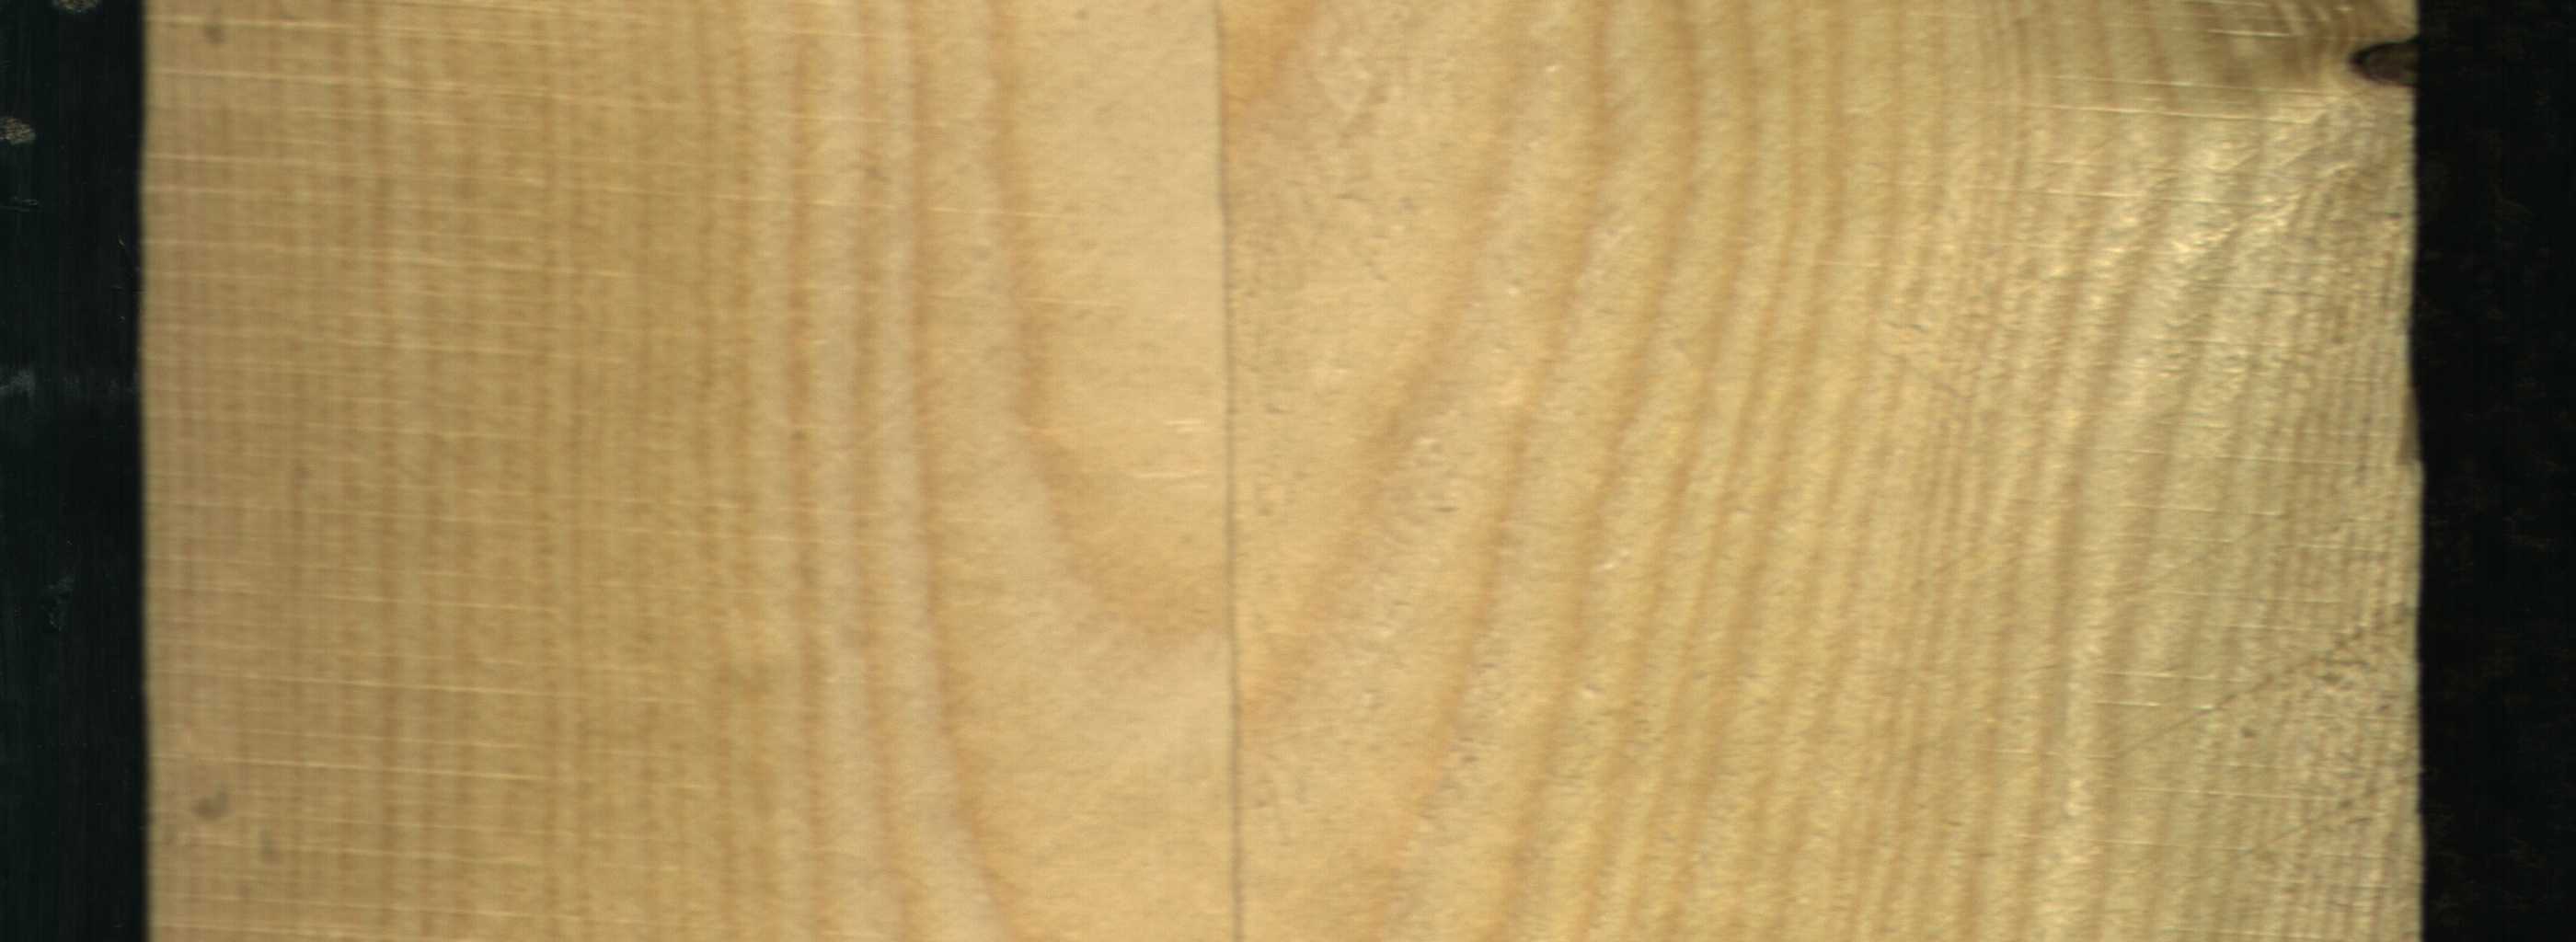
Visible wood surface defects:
Dead_Knot